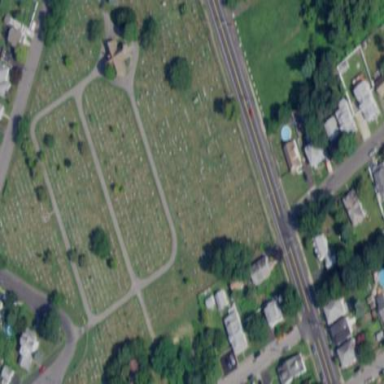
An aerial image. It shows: Cemetery.